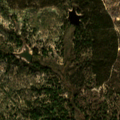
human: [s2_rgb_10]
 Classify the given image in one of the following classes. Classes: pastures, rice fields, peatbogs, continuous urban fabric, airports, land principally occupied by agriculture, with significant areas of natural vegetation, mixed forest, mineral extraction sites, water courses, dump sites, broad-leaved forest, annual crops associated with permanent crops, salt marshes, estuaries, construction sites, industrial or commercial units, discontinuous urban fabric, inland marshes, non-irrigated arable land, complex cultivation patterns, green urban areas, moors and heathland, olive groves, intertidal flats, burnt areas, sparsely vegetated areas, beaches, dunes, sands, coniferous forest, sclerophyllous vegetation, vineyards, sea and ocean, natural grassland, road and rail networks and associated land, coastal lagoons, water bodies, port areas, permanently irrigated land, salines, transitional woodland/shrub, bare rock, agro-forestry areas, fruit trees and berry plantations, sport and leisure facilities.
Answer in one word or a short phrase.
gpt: broad-leaved forest, coniferous forest